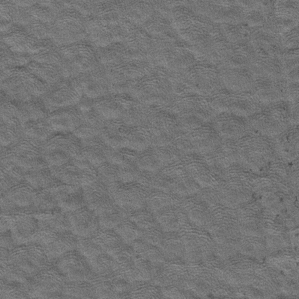
Label: frost